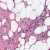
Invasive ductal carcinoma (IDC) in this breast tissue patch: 1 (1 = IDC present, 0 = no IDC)